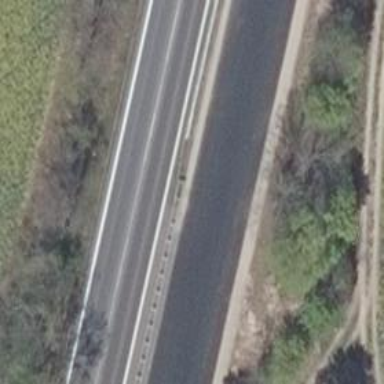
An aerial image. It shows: Asphalt motorway.